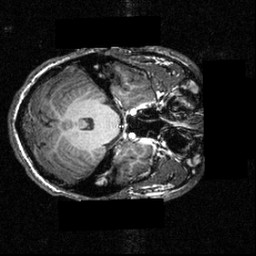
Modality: T1w
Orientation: axial
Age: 20
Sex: male
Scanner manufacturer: siemens
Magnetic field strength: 3.951 T
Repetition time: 1.5 s
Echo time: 0.00335 s